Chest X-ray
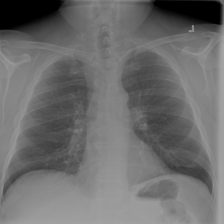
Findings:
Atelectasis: negative
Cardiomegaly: negative
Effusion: negative
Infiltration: negative
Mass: negative
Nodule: negative
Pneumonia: negative
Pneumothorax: negative
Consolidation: negative
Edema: negative
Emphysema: negative
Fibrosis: negative
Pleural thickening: negative
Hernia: negative